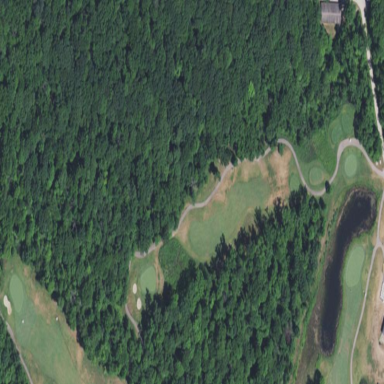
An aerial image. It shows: Rough area on grassy golf course.